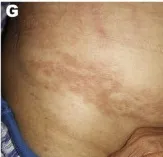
Right inner thigh. Of the patient before and after treatment (Day 9).
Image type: medical_photograph (skin_photograph)